Aerial crown-view tile of a tropical tree (Barro Colorado Island, Panama), acquired 20250317:
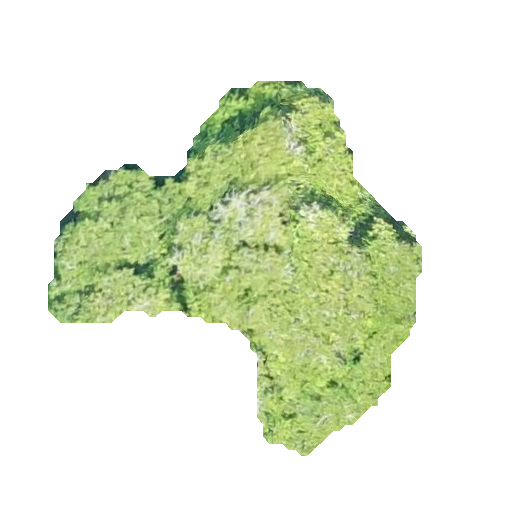
Species: Lonchocarpus heptaphyllus
GBIF accepted scientific name: Lonchocarpus heptaphyllus
Crown area: 113.858 m²